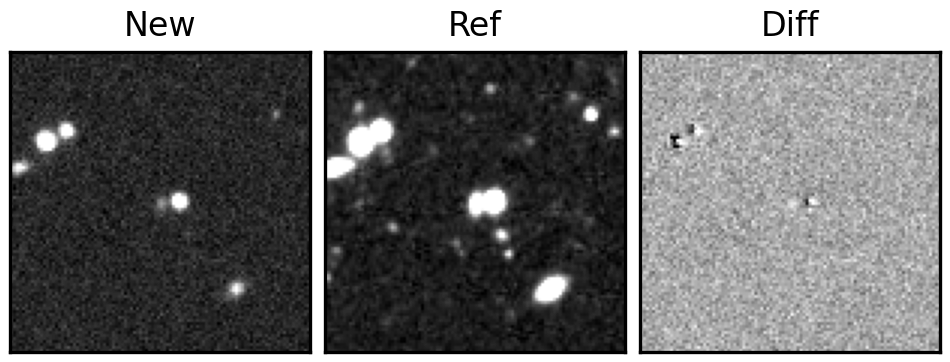
Label: real